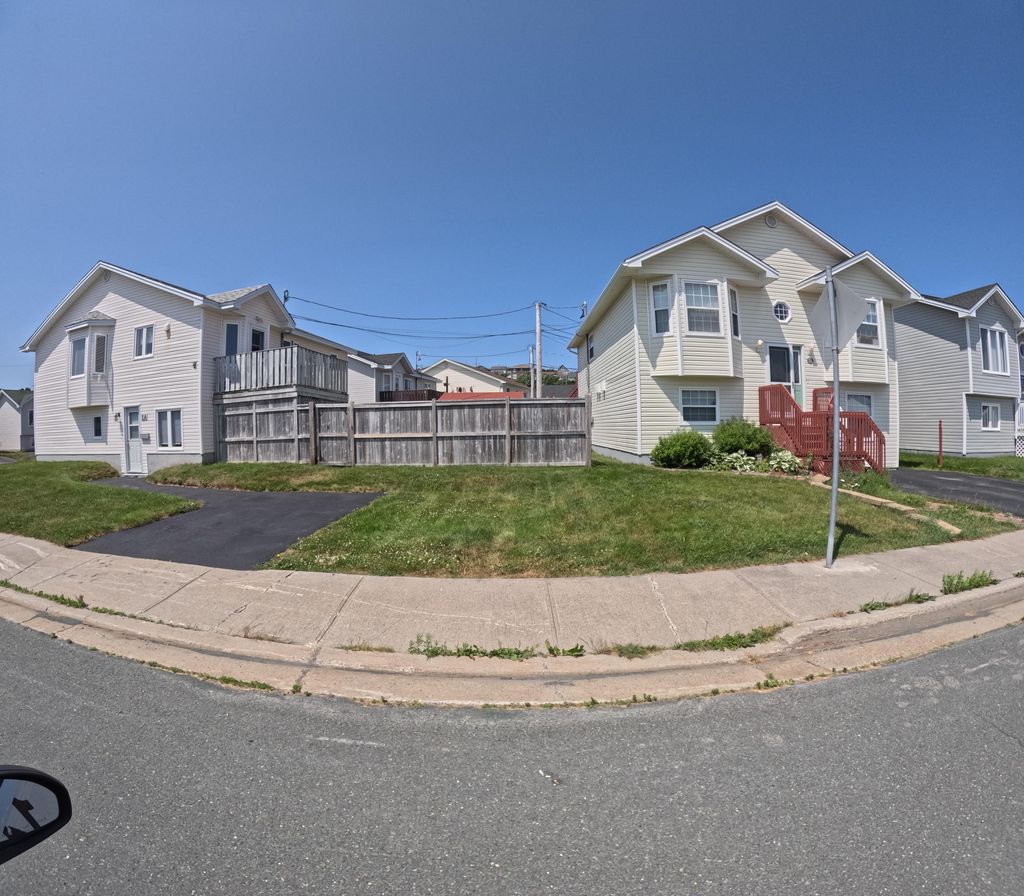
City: st_johns